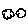
Label: cloud